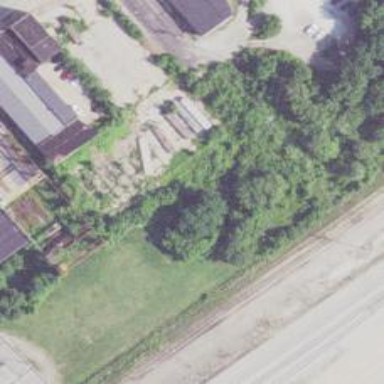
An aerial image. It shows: Abandoned railway spur.